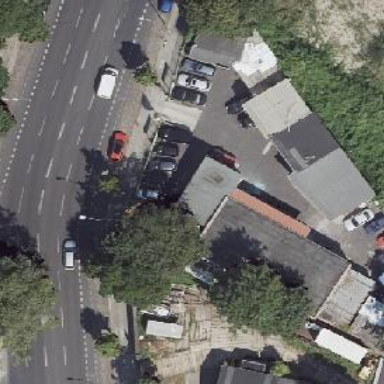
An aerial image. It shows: Car repair shop.